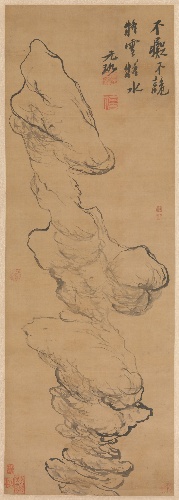
Artist: Ni Yuanlu
Artist bio: Chinese, 1593–1644
Date: 16th–mid-17th century
Object type: Hanging scroll
Classification: Paintings
Medium: Hanging scroll; ink on silk
Culture: China
Period: Ming dynasty (1368–1644)
Dimensions: Image: 51 1/2 x 17 7/8 in. (130.8 x 45.4 cm)
Overall with mounting: 86 3/4 x 25 3/8 in. (220.3 x 64.5 cm)
Overall with knobs: 86 3/4 x 28 3/8 in. (220.3 x 72.1 cm)
Department: Asian Art
Credit line: Bequest of John M. Crawford Jr., 1988
Accession year: 1989
Repository: Metropolitan Museum of Art, New York, NY
Tags: Clouds